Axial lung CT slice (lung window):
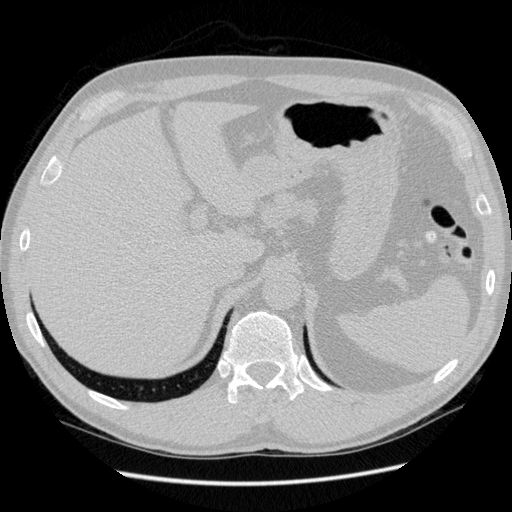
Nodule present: no